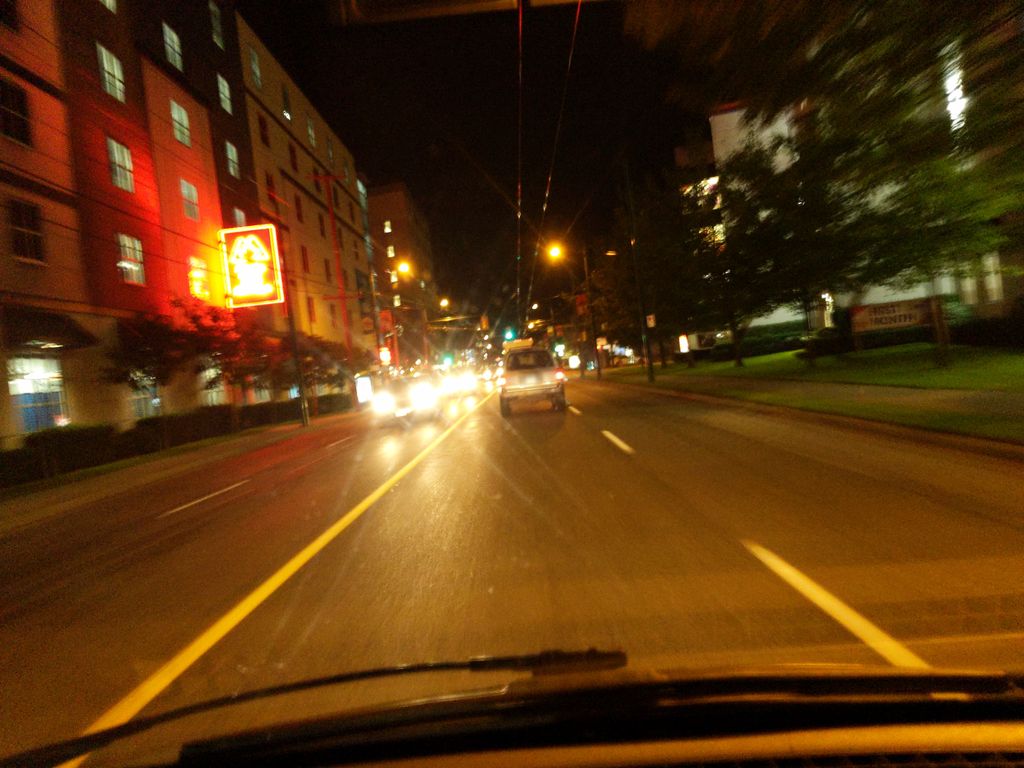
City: vancouver